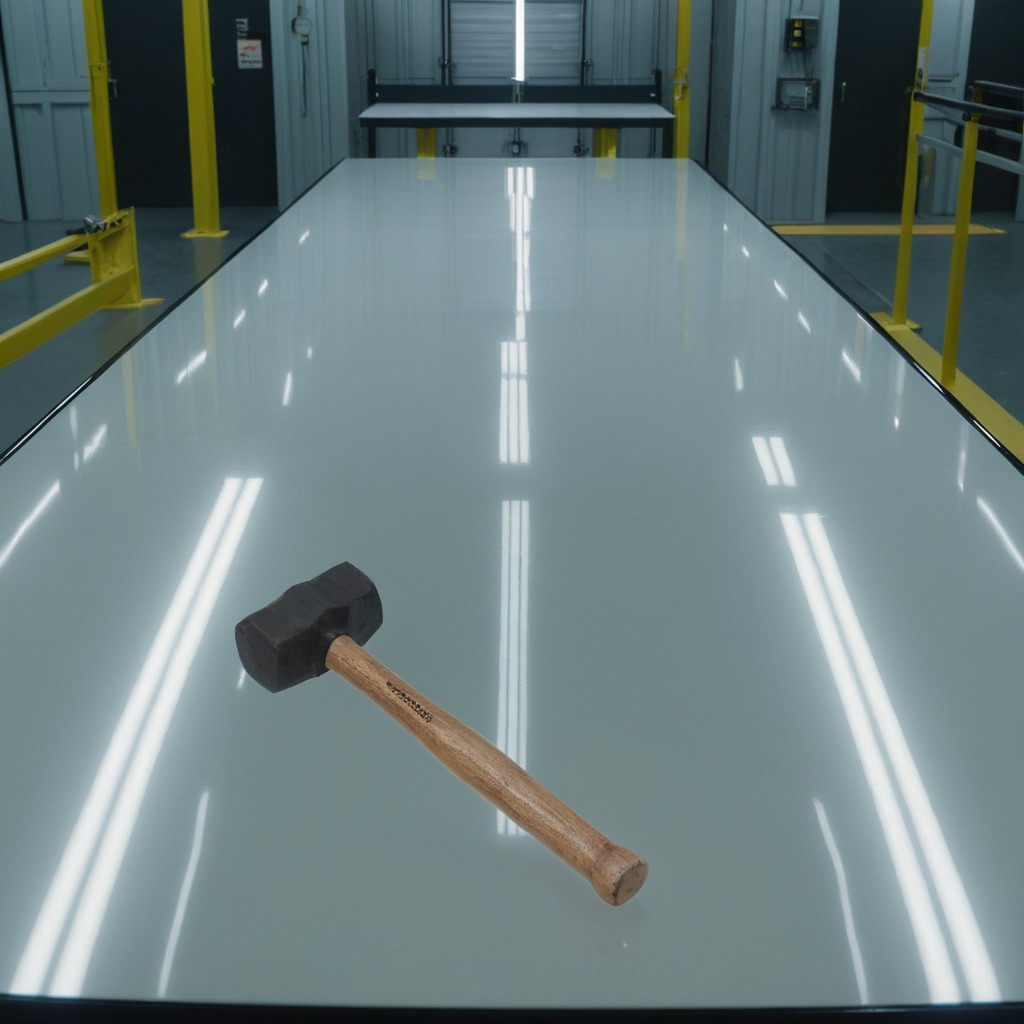
A hammer is lying on a high-gloss table in a ship maintenance bay industrial lighting.